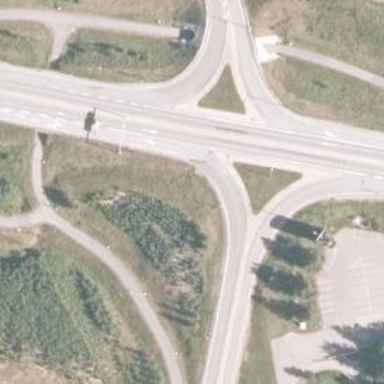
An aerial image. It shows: Tertiary link road.